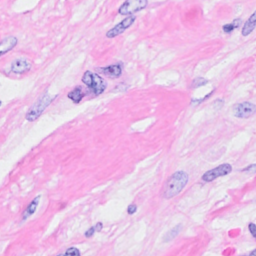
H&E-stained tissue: Breast